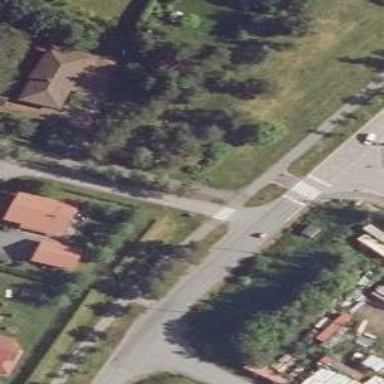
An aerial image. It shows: Uncontrolled crossing on the road.